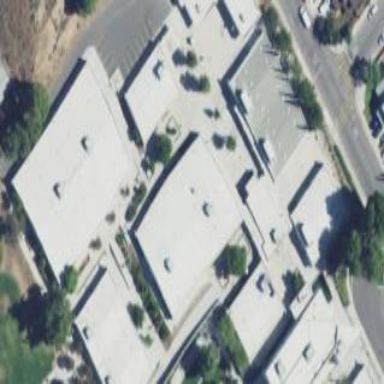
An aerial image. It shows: School building.